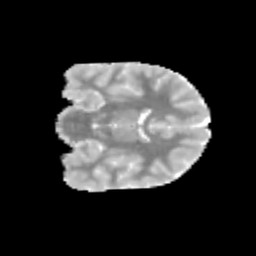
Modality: MD
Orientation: coronal
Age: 11
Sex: male
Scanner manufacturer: siemens
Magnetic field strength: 3 T
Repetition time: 3.8 s
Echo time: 0.07 s